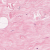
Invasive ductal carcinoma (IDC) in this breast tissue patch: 0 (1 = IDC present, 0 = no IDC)